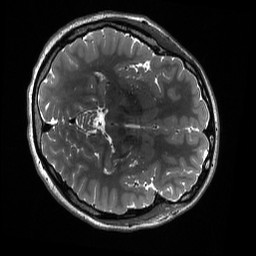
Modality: T2w
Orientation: axial
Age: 19
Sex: female